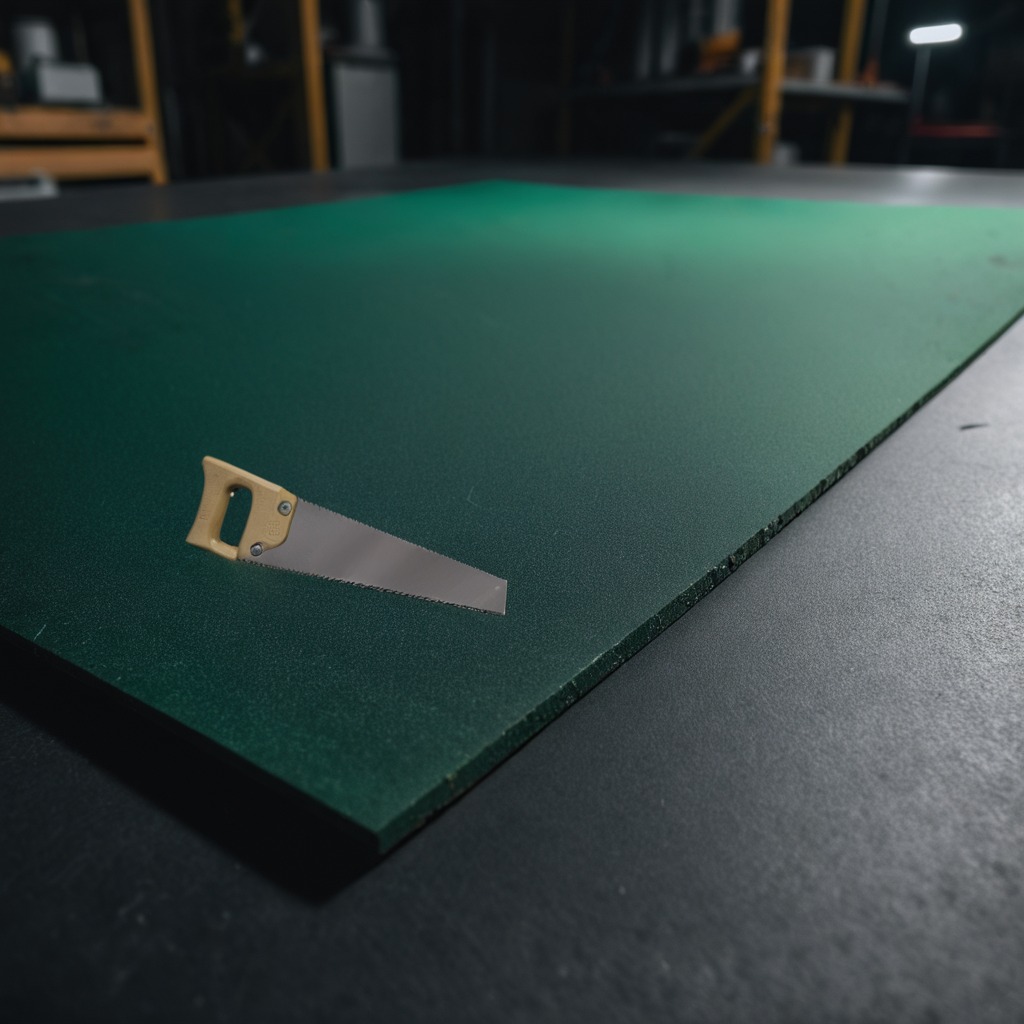
A metal saw lies on the granite tabletop.